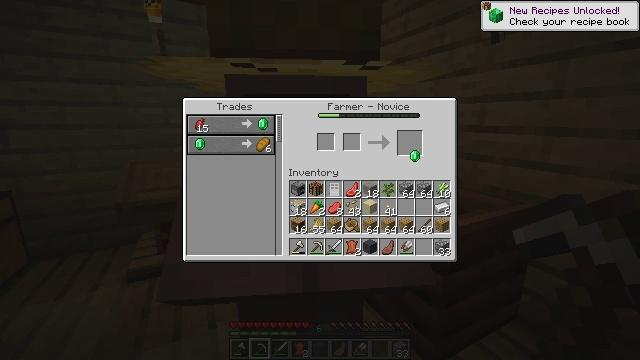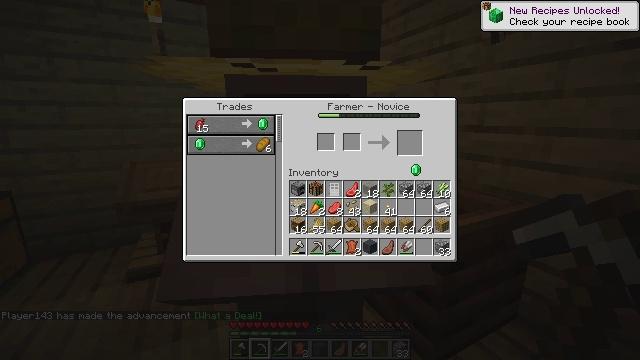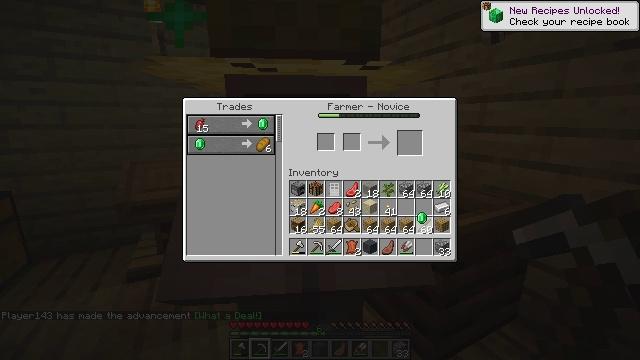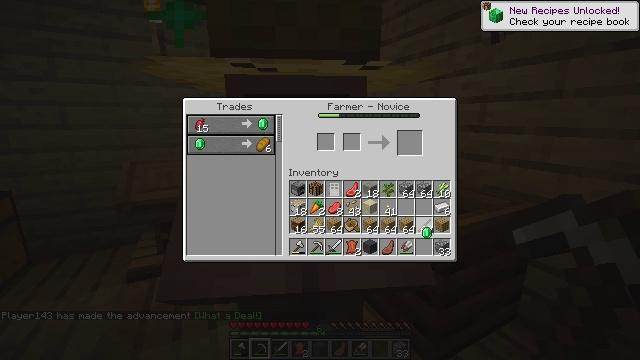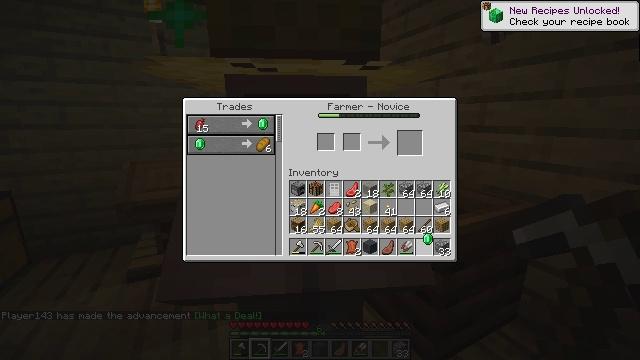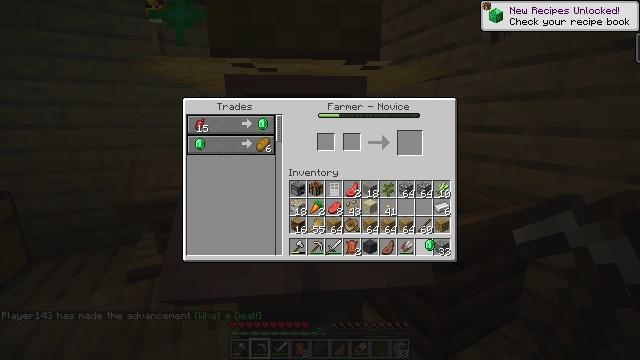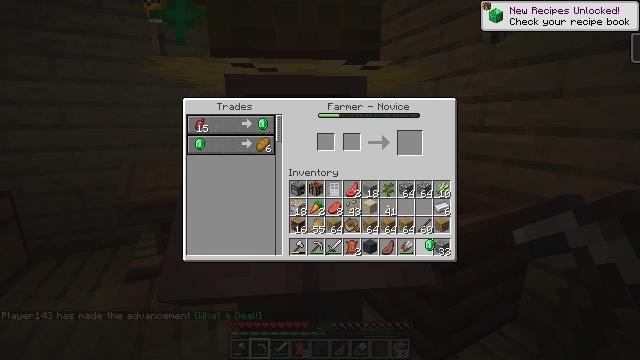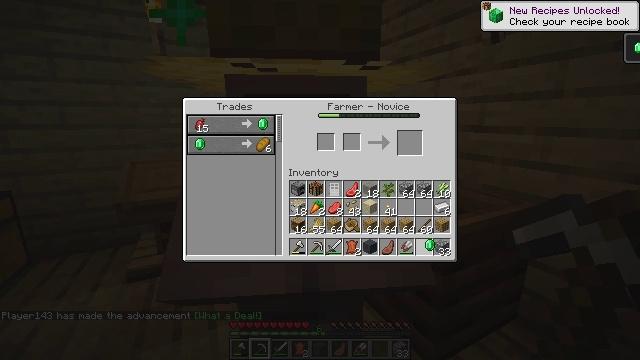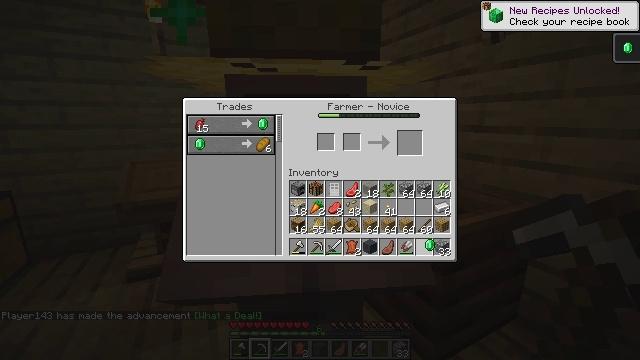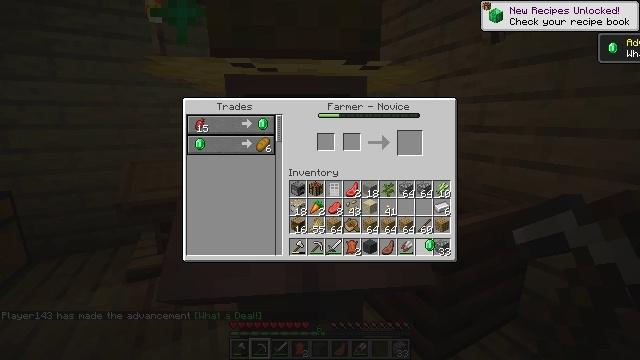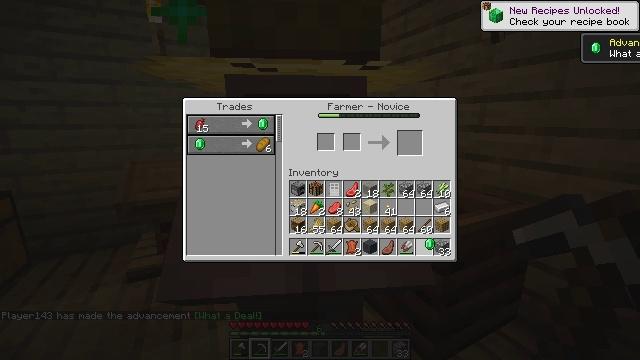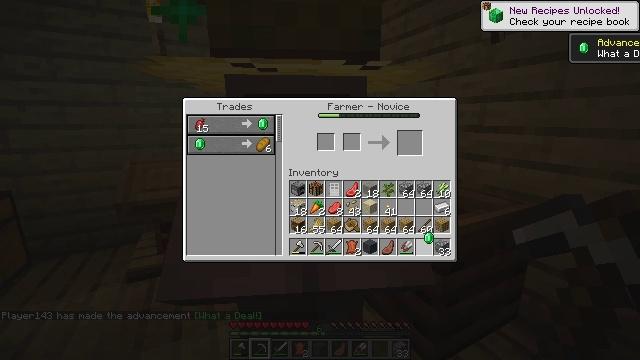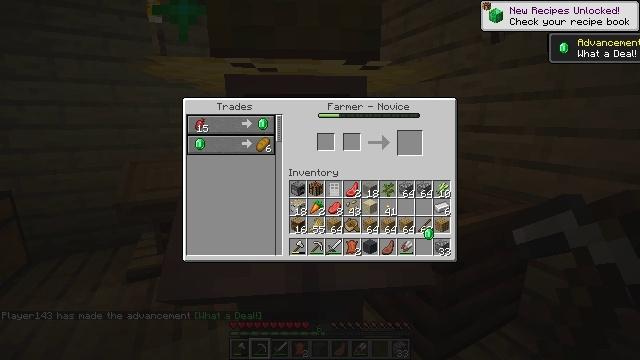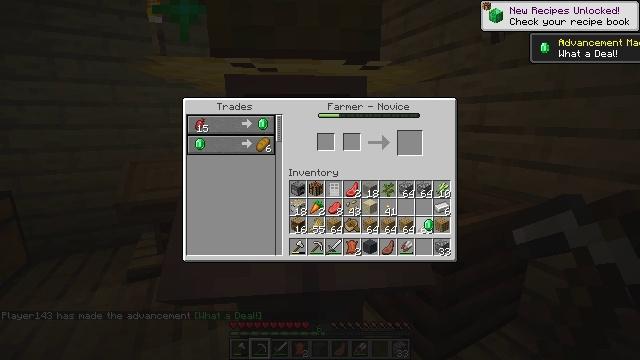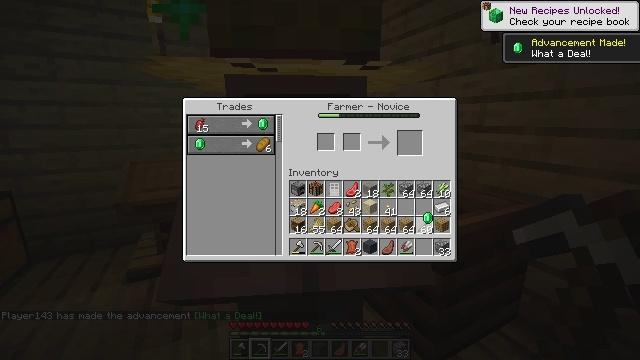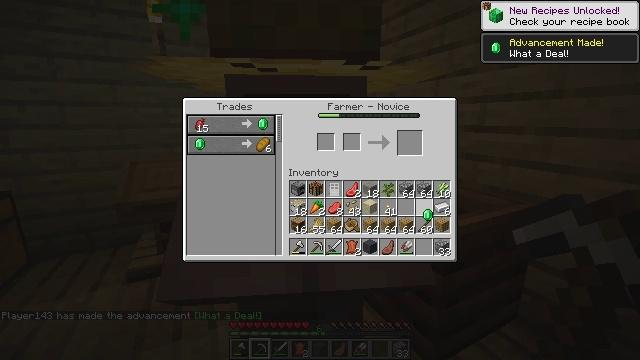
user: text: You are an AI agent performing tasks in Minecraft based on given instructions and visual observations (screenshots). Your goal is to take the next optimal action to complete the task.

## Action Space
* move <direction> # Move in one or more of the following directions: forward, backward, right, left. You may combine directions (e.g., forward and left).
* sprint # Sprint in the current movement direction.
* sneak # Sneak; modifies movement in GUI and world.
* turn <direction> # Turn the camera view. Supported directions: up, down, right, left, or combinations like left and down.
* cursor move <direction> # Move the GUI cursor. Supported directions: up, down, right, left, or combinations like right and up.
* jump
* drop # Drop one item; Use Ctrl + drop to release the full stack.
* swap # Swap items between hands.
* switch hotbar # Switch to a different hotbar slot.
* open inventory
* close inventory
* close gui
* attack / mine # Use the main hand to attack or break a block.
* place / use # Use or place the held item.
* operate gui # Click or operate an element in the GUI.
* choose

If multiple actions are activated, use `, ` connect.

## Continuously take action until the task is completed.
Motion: motion action
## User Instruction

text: Use the crafting table to craft sugar.
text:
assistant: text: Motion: cursor move down, open gui
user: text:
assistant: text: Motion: cursor move down
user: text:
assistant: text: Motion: cursor move down
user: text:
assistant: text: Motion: no_op
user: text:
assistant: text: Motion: no_op
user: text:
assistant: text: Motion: no_op
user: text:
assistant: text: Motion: no_op
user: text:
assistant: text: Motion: no_op
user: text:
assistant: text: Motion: no_op
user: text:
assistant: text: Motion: no_op
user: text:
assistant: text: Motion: no_op
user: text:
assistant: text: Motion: no_op
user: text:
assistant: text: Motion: cursor move up
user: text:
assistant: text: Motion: no_op
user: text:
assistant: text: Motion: no_op
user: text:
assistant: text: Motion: no_op
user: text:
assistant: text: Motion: no_op
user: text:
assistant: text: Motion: no_op
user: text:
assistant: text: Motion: no_op
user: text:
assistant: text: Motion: operate gui
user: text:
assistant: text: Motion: operate gui
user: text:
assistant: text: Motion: operate gui
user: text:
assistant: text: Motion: no_op
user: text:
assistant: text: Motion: no_op
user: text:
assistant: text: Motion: no_op
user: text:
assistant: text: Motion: no_op
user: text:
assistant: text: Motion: no_op
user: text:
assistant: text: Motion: no_op
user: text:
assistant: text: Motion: cursor move left
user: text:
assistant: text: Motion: no_op